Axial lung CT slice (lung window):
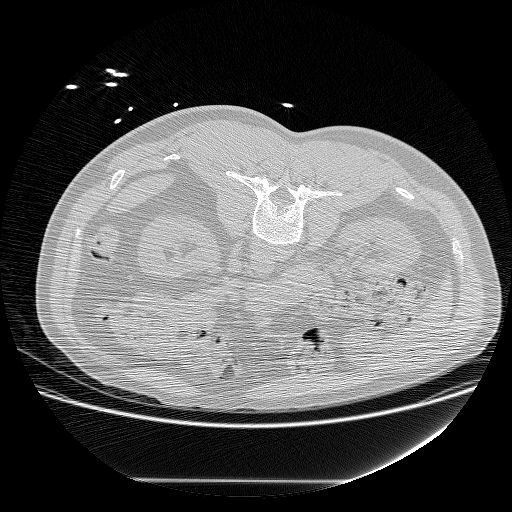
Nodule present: no